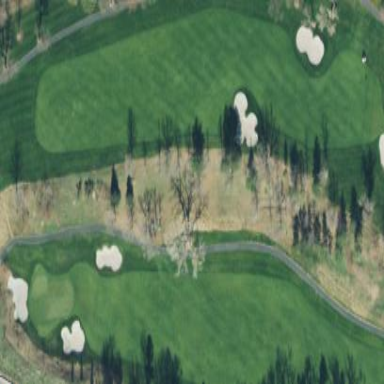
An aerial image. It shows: Rough area on grassy golf course.